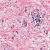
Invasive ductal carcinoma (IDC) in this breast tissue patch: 0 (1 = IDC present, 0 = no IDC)